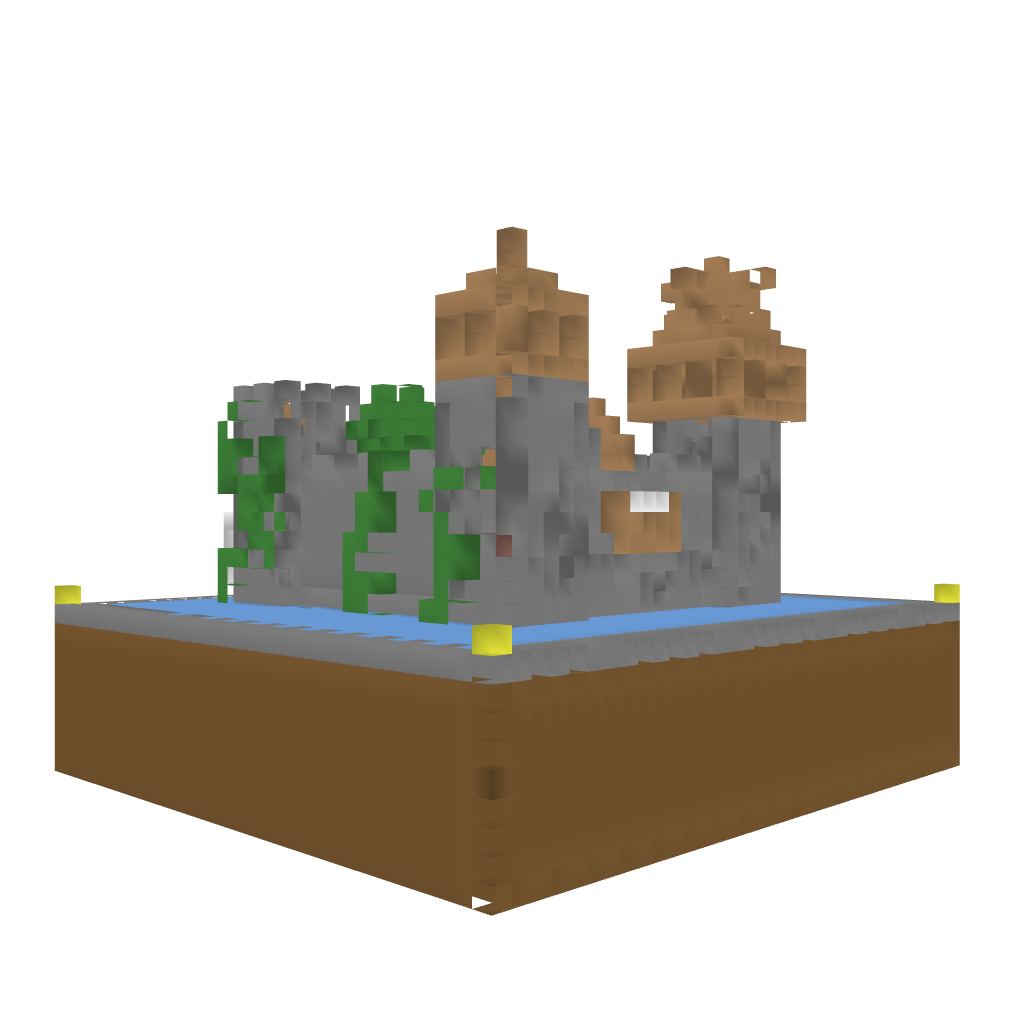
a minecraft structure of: Tiny Castle good quality a lot of earth